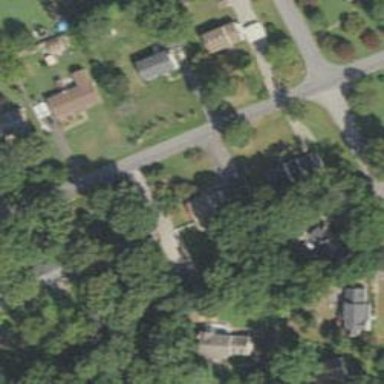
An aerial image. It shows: Driveway.